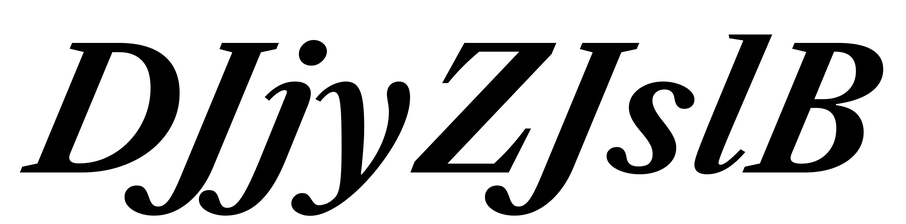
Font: LibreCaslonText-Italic_Bold_Italic